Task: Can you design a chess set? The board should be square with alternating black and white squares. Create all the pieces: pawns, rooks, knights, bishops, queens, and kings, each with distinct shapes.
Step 5586:
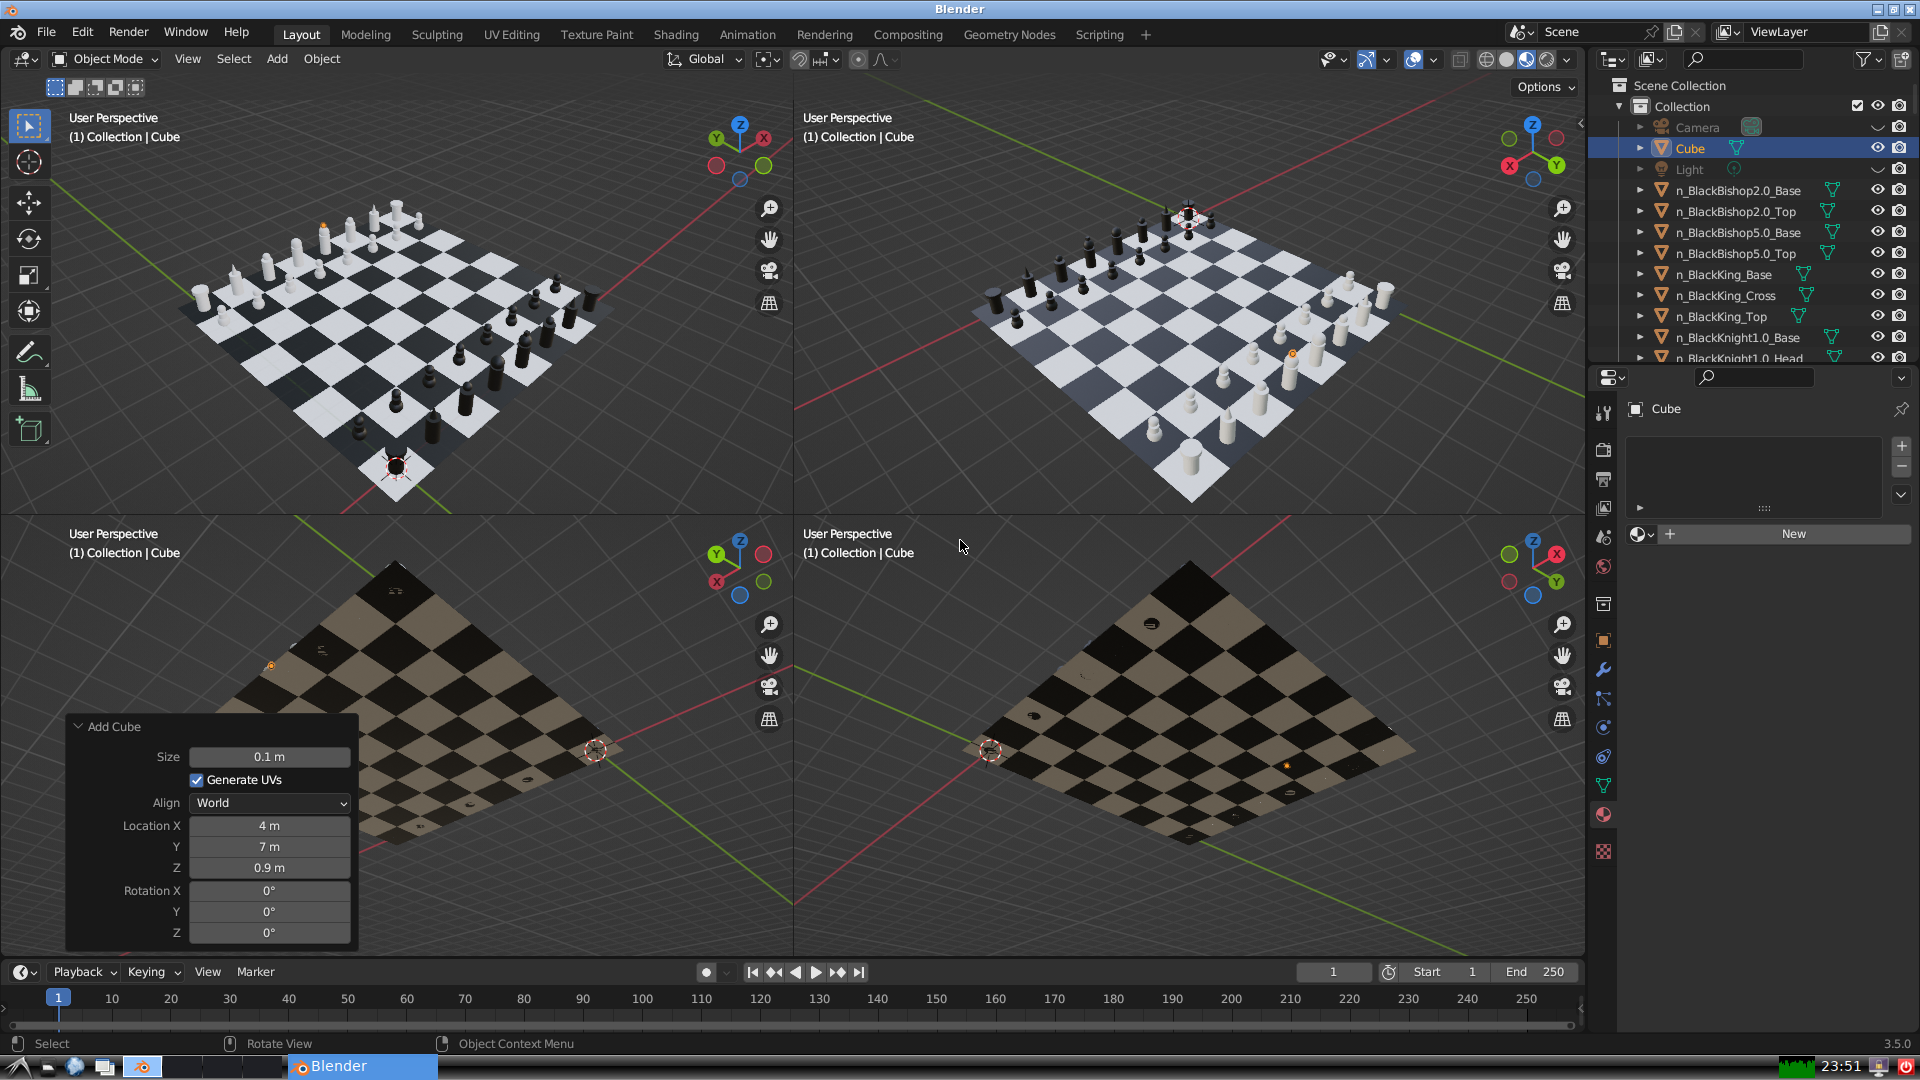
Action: {"key_press": ['Ctrl, Home']}